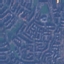
Label: Residential